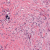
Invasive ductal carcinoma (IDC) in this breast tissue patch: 1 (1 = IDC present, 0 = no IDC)